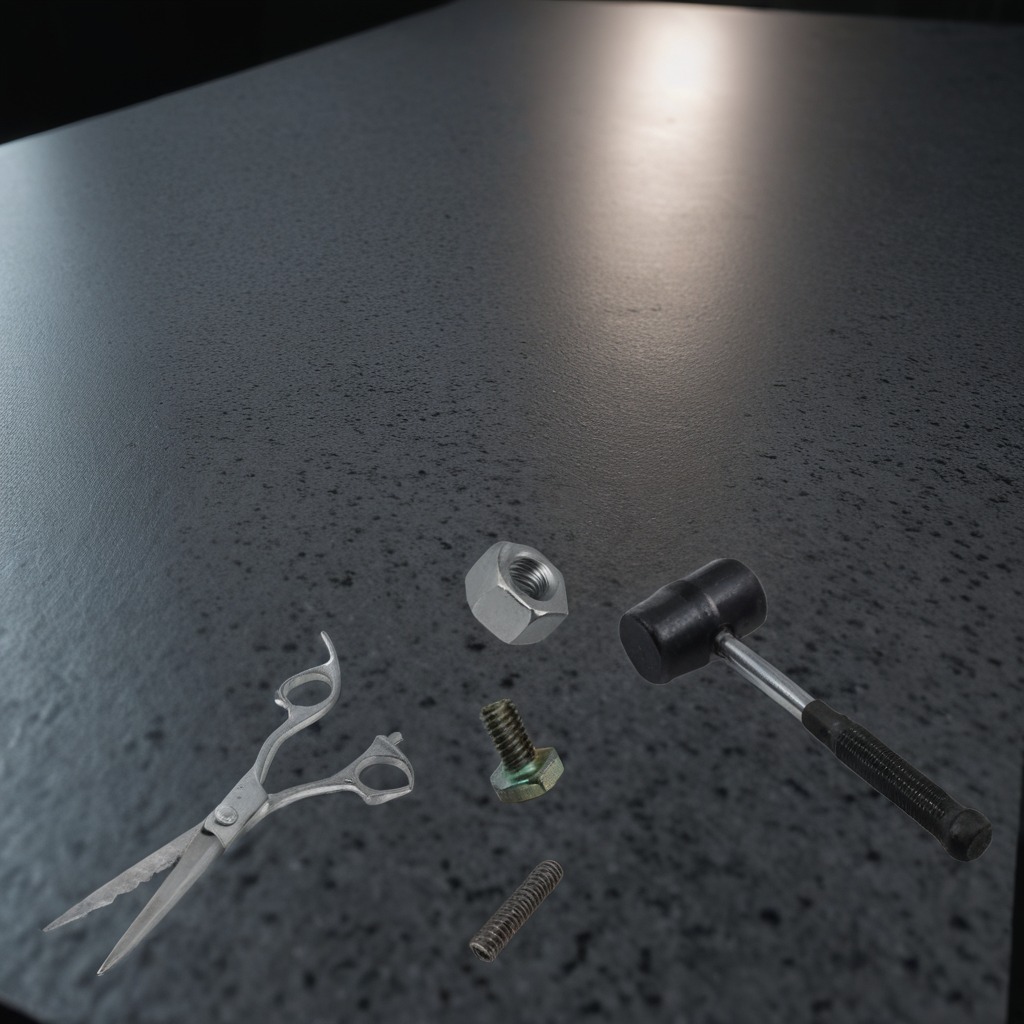
A metal machine screw, a hammer, a coiled metal spring, a metal nut, and a pair of scissors are lying on a clean granite table inside a workshop at night.